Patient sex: M
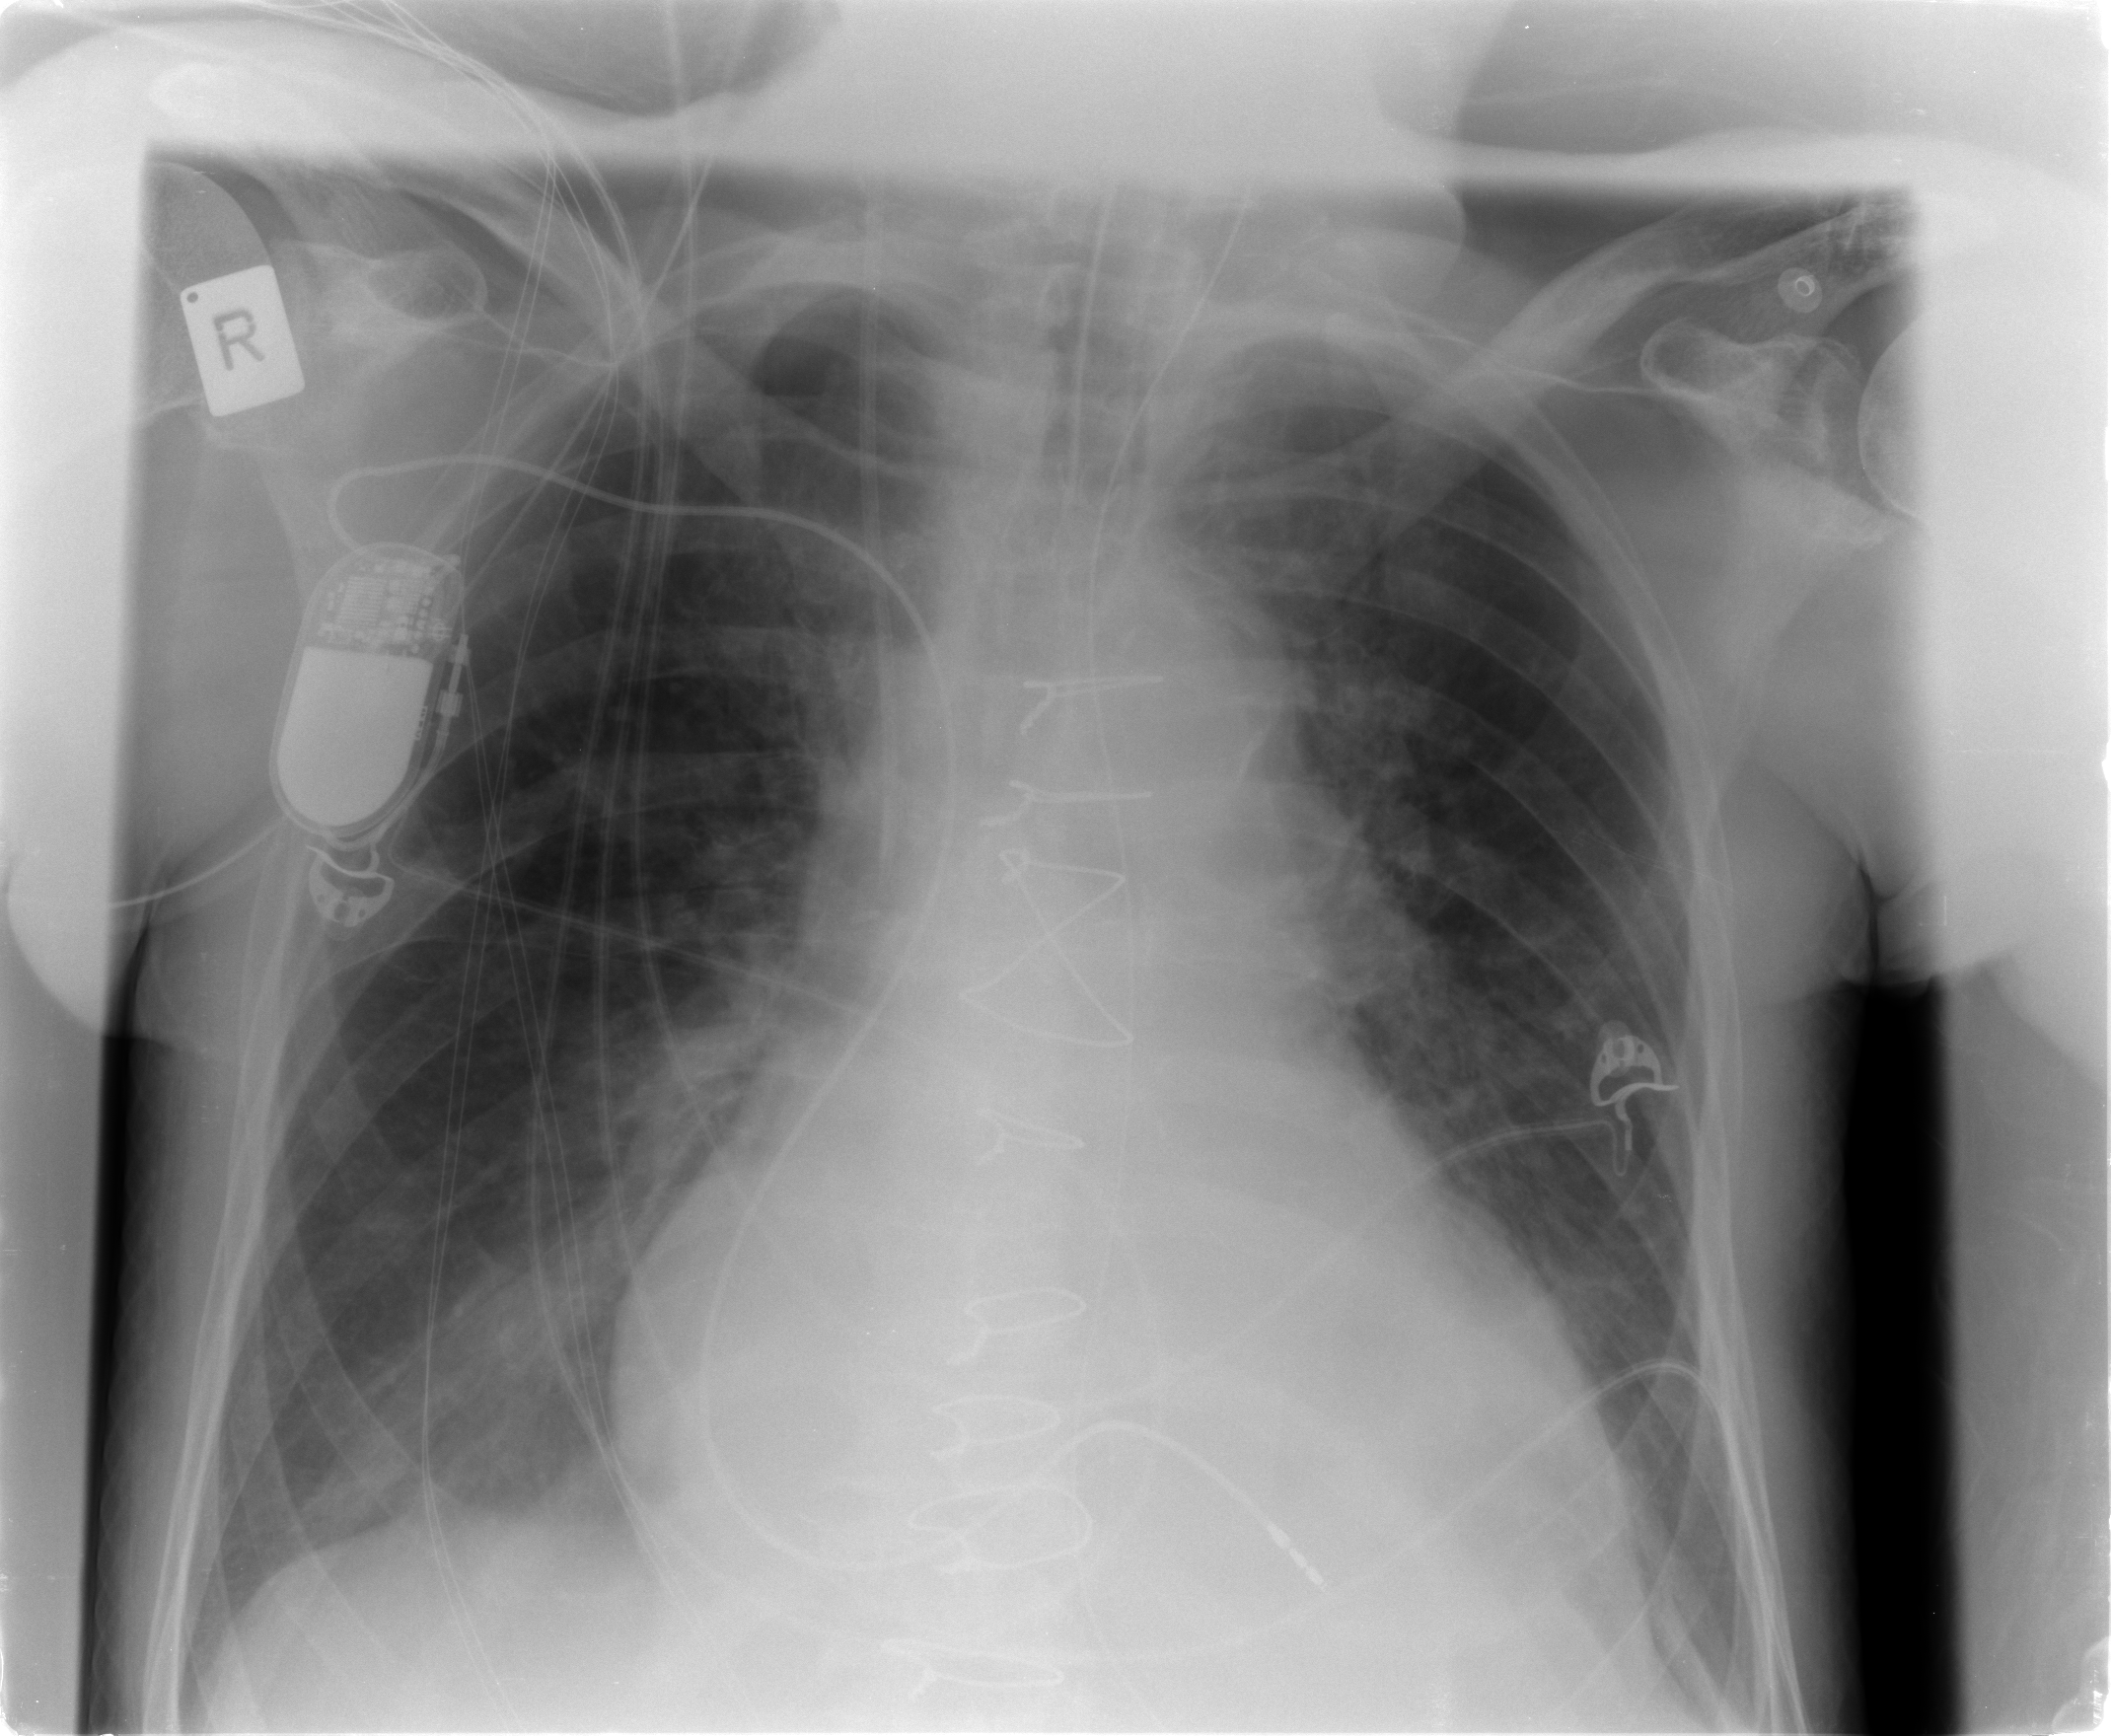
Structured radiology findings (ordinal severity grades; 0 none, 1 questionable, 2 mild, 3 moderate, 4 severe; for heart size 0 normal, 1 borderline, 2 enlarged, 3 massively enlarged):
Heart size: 3
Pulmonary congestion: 2
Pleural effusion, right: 0
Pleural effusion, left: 2
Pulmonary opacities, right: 0
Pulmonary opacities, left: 2
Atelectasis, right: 2
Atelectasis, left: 2